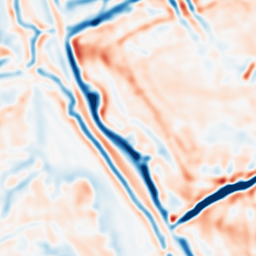
Category: multiscale
Decomposition family: dog
Decomposition parameters: sigma_low: 3
sigma_high: 5
Upsampling method: bicubic_3x
Upsampling parameters: scale: 3
Upsampling scale: 3